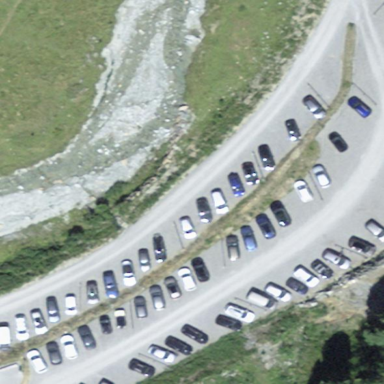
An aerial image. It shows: Parking area.